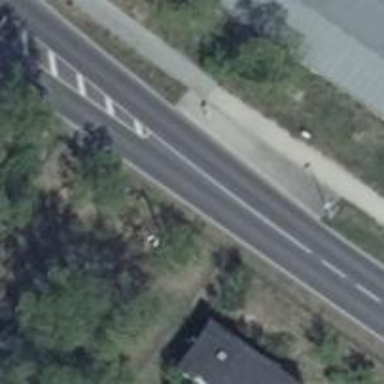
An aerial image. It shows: Platform for public transport. The platform is located by the road.